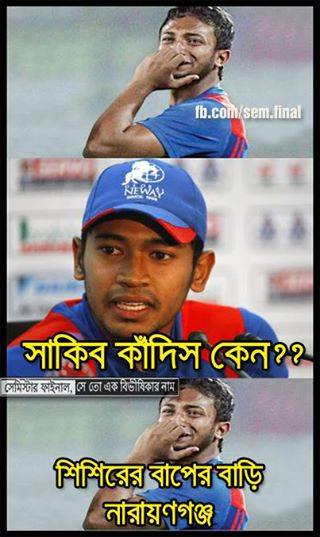
Caption: সাকিব কাদিস কেন??  শিশিরের বাপের বাড়ি নারায়ণগঞ্জ
Label: non-hate